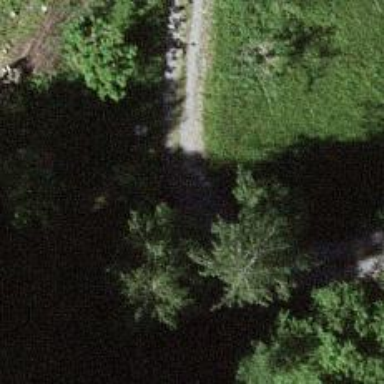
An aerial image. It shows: Pebblestone track with grade2 tracktype.